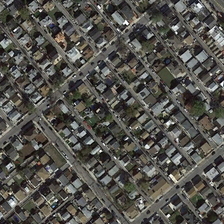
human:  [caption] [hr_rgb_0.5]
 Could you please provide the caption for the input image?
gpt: many buildings and green trees are in a dense residential area .

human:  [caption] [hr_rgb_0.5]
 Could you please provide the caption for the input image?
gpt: many buildings and green trees are in a dense residential area .

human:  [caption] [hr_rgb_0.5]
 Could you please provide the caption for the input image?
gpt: many buildings and green trees are in a dense residential area .

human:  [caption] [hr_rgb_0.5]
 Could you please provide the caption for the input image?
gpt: many buildings and green trees are in a dense residential area .

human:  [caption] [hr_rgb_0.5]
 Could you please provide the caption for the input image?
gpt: many buildings and green trees are in a dense residential area .